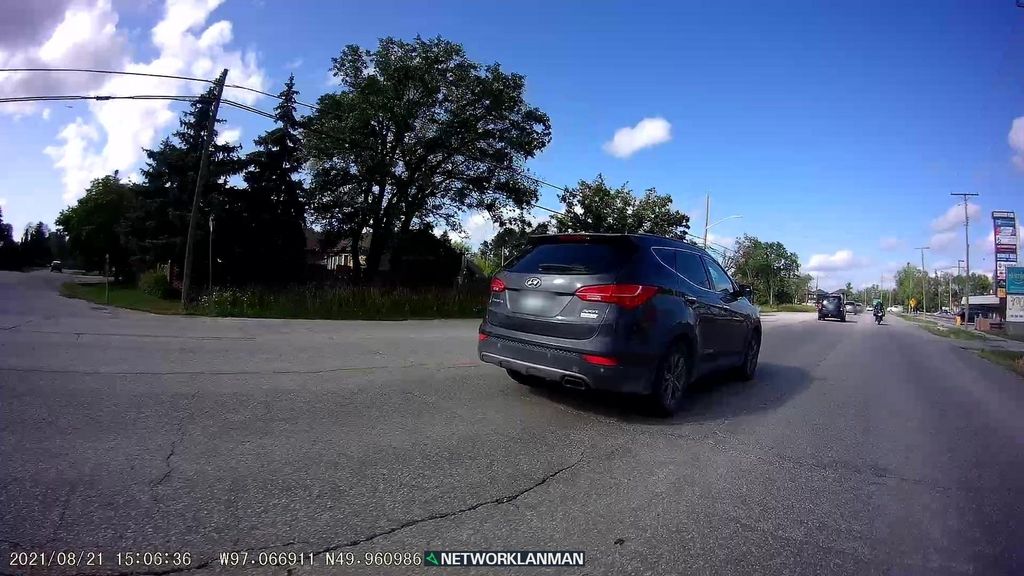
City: winnipeg